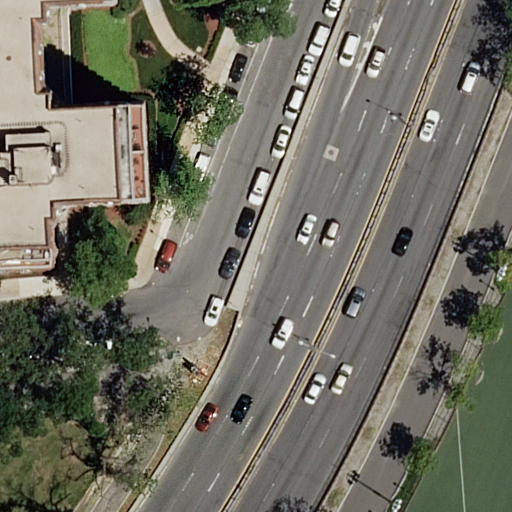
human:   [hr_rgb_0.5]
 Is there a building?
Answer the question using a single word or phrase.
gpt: yes

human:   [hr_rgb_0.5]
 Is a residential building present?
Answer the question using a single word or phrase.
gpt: yes

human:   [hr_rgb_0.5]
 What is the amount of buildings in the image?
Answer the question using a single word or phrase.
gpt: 1

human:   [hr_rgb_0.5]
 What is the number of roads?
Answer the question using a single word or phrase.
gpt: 9

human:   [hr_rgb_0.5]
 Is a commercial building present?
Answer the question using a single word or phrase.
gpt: no

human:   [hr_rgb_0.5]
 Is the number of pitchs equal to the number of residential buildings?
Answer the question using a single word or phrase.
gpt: no

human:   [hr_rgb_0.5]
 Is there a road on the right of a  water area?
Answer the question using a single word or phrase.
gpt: no

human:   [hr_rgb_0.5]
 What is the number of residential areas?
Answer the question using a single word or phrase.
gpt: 1

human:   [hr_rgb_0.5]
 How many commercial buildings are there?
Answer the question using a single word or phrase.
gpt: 0

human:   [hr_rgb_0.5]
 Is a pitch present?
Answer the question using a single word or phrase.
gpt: yes

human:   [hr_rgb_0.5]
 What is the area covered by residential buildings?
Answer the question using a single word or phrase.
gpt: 623m2

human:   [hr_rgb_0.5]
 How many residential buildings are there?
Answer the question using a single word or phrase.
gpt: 1

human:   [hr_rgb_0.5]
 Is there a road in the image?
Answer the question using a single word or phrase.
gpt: yes

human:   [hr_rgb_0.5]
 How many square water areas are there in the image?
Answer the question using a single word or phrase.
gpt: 0

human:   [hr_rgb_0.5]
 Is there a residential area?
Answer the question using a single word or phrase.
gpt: yes

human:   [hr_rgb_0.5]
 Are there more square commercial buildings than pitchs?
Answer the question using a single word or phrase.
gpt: no

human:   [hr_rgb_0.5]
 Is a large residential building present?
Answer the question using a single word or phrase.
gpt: yes

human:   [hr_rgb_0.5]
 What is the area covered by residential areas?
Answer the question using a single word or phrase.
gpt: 6285m2

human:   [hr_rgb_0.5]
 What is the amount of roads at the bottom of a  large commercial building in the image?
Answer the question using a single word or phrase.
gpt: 0

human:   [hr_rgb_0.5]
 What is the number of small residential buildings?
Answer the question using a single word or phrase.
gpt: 0

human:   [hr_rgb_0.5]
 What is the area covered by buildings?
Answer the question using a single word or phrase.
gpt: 623m2

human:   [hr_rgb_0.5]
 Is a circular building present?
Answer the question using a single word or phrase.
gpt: no

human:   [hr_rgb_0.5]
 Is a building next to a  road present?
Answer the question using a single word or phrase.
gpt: yes

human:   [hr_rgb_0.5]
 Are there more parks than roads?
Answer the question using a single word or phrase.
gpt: no

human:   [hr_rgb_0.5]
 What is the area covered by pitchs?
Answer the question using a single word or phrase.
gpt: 666m2

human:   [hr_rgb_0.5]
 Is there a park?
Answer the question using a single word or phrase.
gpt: yes

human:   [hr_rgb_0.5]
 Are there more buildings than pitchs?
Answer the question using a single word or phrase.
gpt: no

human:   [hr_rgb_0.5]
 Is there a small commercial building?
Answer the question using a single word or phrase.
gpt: no

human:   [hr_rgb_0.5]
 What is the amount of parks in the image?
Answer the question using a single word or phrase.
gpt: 2

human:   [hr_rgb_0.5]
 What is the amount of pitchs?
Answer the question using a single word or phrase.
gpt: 2

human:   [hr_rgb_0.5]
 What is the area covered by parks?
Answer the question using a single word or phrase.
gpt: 7720m2

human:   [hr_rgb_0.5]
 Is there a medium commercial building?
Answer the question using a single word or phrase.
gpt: no

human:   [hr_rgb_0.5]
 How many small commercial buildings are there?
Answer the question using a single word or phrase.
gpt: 0

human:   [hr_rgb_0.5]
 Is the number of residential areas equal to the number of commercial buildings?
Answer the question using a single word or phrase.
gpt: no

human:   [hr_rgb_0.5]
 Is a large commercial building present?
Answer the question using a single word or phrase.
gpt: no

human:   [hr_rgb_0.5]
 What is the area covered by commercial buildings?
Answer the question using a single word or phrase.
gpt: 0m2

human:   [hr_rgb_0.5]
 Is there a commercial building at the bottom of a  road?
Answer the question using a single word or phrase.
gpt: no

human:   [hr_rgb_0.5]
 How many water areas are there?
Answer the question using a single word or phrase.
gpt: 0

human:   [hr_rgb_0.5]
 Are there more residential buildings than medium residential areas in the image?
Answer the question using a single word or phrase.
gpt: yes

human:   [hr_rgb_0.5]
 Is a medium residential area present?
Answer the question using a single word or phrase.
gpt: no

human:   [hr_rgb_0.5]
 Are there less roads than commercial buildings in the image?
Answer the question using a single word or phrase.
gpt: no

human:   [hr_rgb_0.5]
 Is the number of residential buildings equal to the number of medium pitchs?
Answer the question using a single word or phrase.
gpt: yes

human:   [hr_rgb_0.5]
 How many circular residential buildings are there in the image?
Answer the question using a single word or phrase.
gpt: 0

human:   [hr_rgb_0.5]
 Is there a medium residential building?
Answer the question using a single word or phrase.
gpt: no

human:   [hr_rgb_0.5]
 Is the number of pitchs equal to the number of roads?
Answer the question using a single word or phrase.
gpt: no

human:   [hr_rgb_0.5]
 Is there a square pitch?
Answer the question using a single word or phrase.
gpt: no

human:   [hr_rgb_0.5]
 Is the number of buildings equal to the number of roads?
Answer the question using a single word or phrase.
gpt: no

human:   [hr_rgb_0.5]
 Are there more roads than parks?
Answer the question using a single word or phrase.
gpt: yes

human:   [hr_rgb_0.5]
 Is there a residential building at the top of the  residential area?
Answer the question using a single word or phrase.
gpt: no

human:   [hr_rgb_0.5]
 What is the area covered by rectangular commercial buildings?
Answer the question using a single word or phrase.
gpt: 0m2

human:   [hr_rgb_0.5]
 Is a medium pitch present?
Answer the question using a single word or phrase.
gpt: yes

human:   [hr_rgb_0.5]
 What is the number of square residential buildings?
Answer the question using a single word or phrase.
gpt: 0

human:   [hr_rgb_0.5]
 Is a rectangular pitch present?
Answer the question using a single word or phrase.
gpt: yes

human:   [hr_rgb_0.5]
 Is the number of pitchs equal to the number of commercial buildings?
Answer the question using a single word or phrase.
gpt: no

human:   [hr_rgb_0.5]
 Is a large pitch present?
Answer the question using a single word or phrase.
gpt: yes

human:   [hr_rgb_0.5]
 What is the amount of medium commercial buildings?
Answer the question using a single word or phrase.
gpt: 0

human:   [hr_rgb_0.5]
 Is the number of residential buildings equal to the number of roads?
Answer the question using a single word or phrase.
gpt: no

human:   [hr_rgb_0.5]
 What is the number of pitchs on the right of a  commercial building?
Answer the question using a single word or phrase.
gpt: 0

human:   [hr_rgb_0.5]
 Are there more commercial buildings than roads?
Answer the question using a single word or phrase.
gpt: no

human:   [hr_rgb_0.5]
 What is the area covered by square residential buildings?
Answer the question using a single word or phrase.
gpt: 0m2

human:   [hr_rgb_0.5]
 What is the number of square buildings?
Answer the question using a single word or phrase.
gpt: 0

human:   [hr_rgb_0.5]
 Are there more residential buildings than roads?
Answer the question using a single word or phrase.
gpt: no

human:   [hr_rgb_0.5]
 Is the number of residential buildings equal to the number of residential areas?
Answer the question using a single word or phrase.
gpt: yes

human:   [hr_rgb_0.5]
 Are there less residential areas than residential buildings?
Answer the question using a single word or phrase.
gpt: no